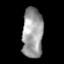
Tissue: lung
Cell type: Epithelial cells
Senescence score: 0.172
Nuclear area (px): 1022
Mean DAPI intensity: 155.748